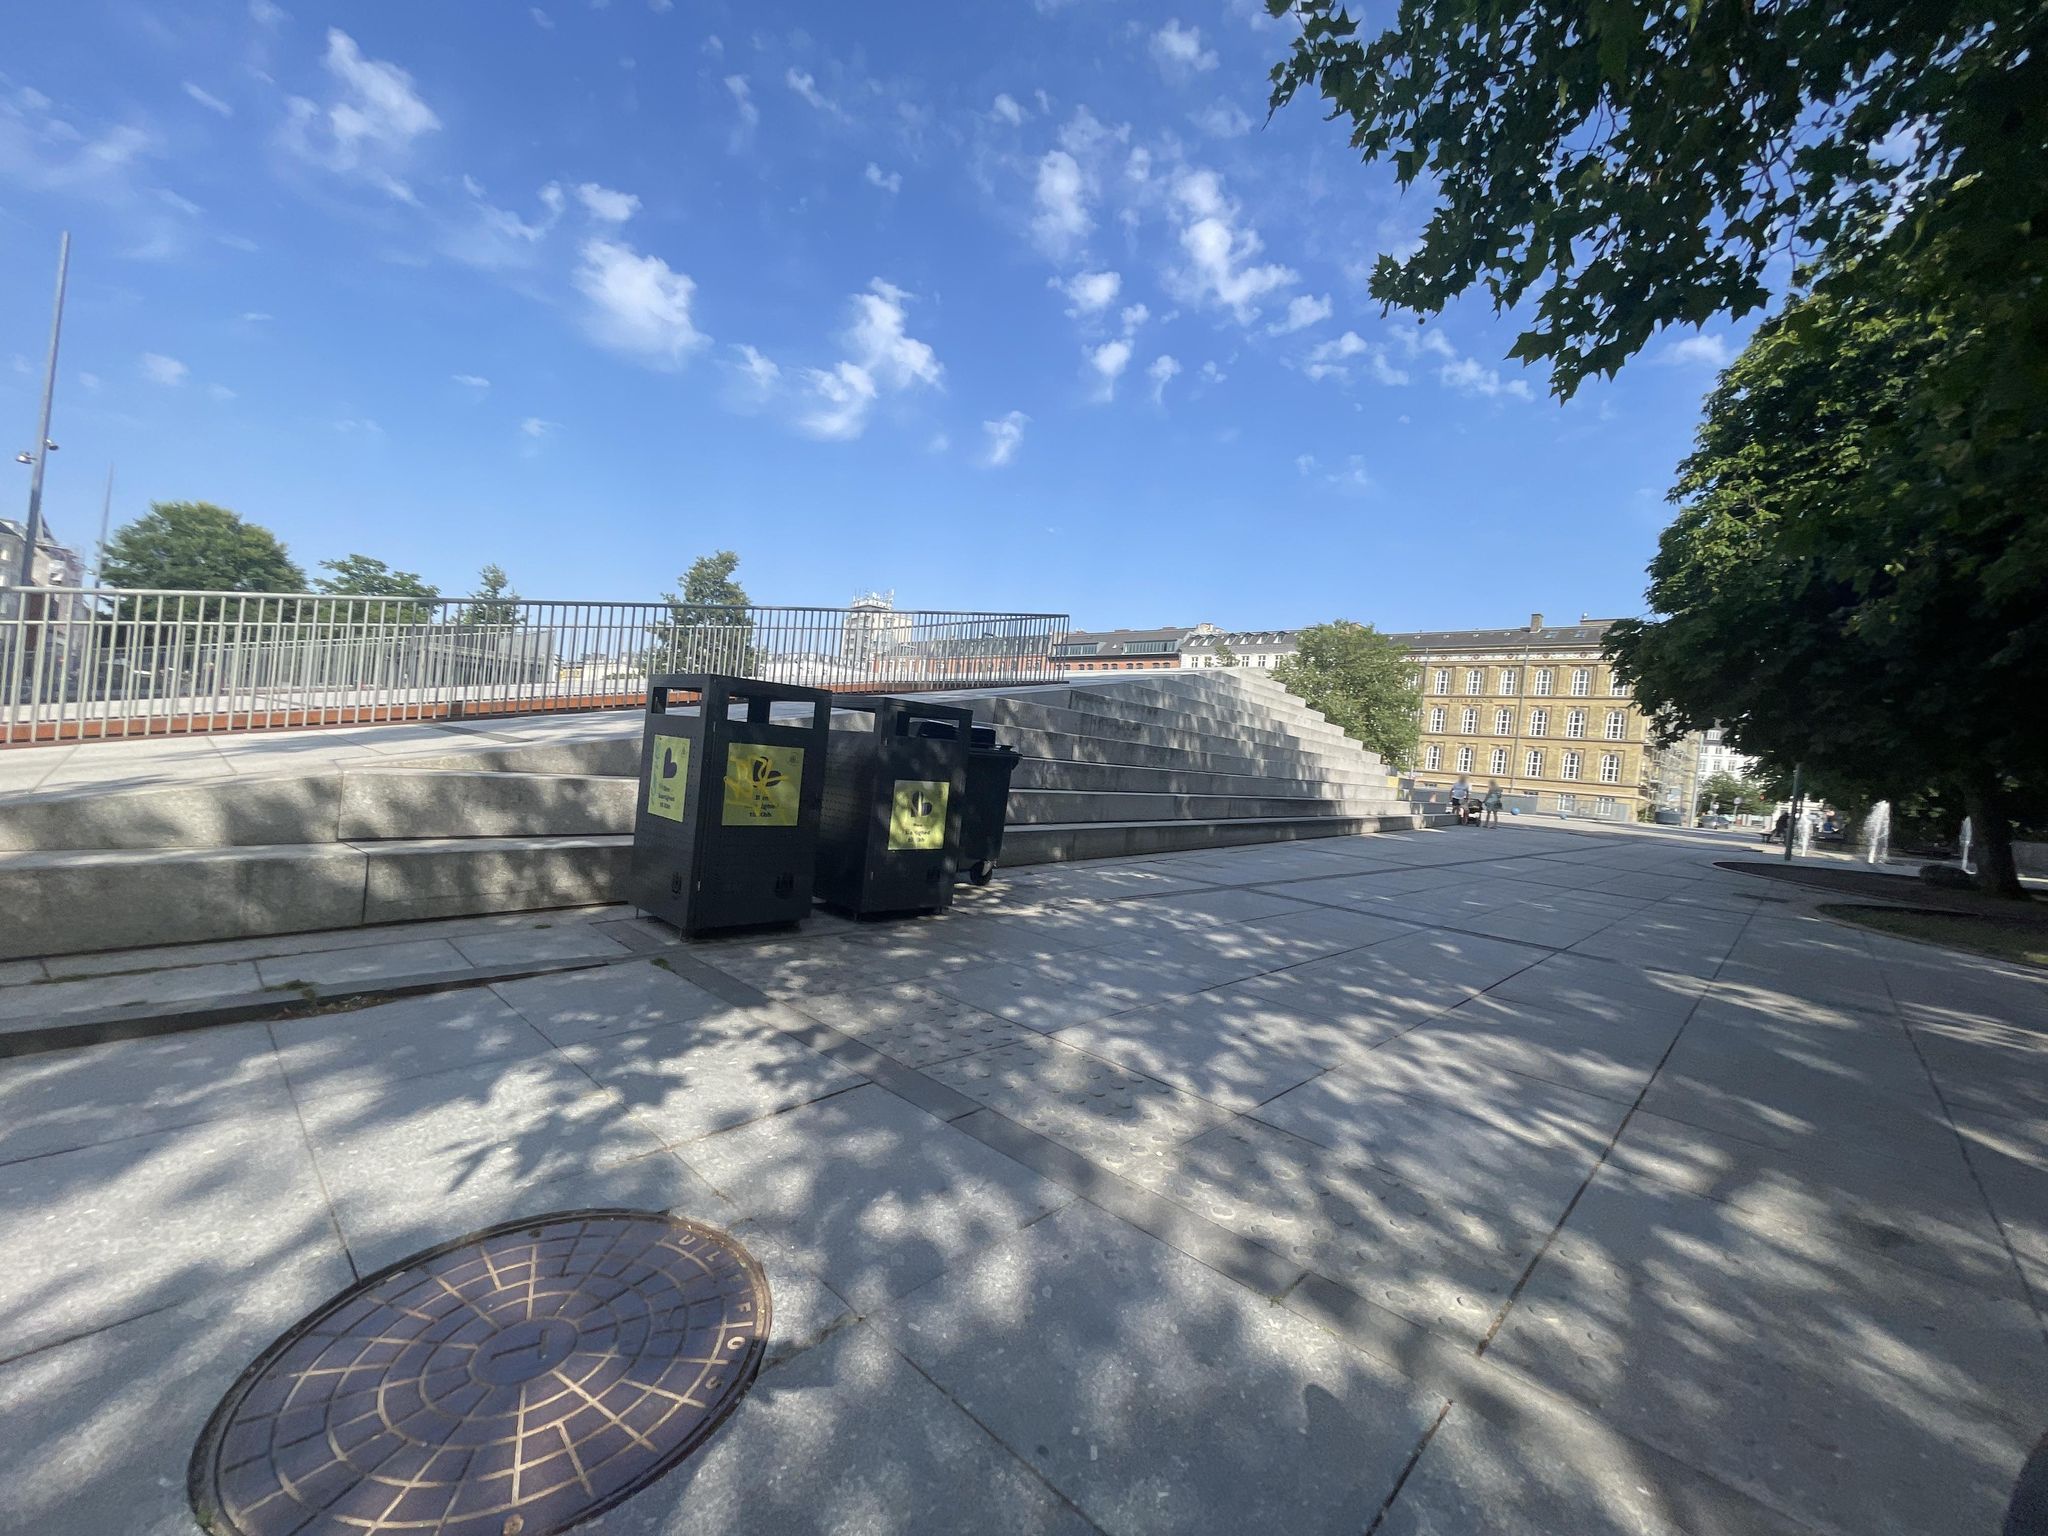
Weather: clear
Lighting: day
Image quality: good
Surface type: cycling surface
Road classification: footway
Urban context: urban centre
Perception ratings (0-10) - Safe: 5.64, Lively: 6.11, Beautiful: 6.6, Boring: 6.9, Depressing: 1.55, Wealthy: 5.69